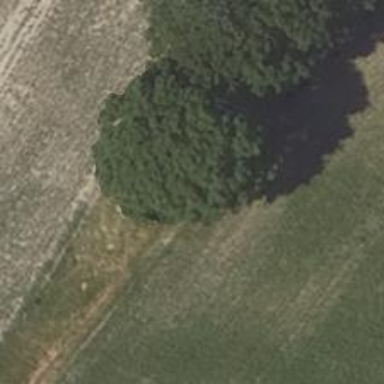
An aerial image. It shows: Row of trees in natural setting.